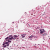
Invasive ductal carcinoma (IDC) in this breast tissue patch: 0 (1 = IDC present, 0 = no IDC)